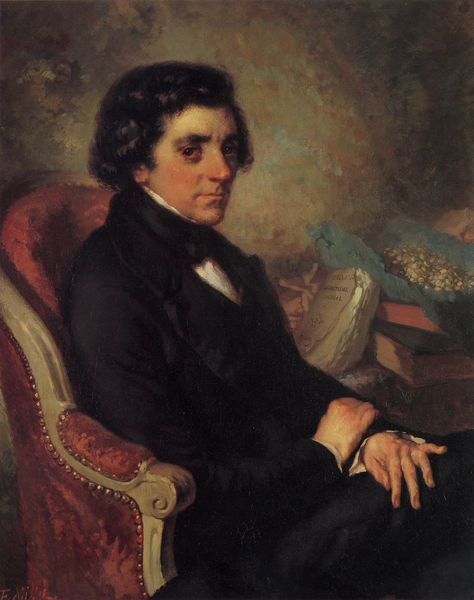
Titel: Bildnis eines Mannes
Künstler: Jean François Millet
Standort: Bremen
Institution: Kunsthalle Bremen
Schlagwörter: blau, blätter, dunkel, gemälde, hand, mann, schatten, weiß, grün, sitzen, braun, finger, grau, haar, hell, hintergrund, holz, licht, mund, nase, ohr, orange, profil, schwarz, stuhl, tisch, türkis, blick, rot, schal, malerei, schleife, alt, anzug, hemd, hose, jacke, wand, augen, gesicht, kragen, samt, bildnis, herr, hände, möbel, portrait, porträt, rückenlehne, öl, auge, gold, haare, mantel, sessel, sitzend, musiker, augenbrauen, bruststück, locken, ohren, perlen, traurig, trauben, hellblau, schrift, seitlich, wangen, bücher, papier, armlehne, lehne, sitz, ölgemälde, blue, chair, cushion, hands, kissen, red, velvet, white, frack, arm, bezug, black, collar, dark, face, gefaltet, gray, green, hair, nose, polster, seat, sitting, wall, yellow, ernst, schmal, lesen, seitenansicht, brown, platte, allein, nägel, nieten, fliege, gehrock, sakko, philosoph, buch, dreiviertel, selbstbildnis, brokat, einband, seiten, halbprofil, rasiert, voluten, hubi, schwul, dunkle, fruit, man, skin, cut, dunkle haare, ear, head, eyes, suit, night, beschlag, orh, bohnen, erbsen, kräuter, purple, shadow, brow, chin, coat, mouth, lichtschein, glasig, books, cravat, jacket, sitzportrait, beschläge, person, human, arms, delacroix, history, art, eye, münzen, körner, fingers, book, händer, lips, pale, staring, grapes, polstersessel, niete, attribute, polsternägel, sitezn, fussball, handhaltung, tan, forehead, shirt, gelehrt, flige, korea, dreiviertel portrait, en farce, samtig, rauben, sleeves, erfahren, sofa, warum, stulpe, südafrika, rote nase, lehnsessel, pforil, chopin, pages, samtsessel, furniture, cuffs, abspreizen, dreiviertel porträt, sahmen, 1800, id, feauteuil, portret, nails, highlight, upholstery, sitzende person, soter samt, schwsazr, bookb, lewis carrol, lewis carroll, fudge, 초상화, 옛날 초상과같음, 인상이 쎄보임, 음악가처럼 생김, 코가 뾰족함, 왼쪽 새끼손가락을 들고있음, 옆에 돈같은 것이 있어서 부자같아보임, 코가 빨감, 의자가 좋아보임, selfpotret, malerei gemälde